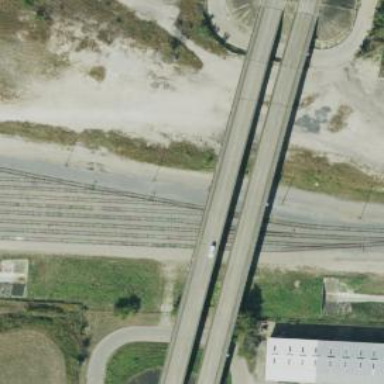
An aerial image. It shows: Railway yard.